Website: bh-photo
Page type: address-validator
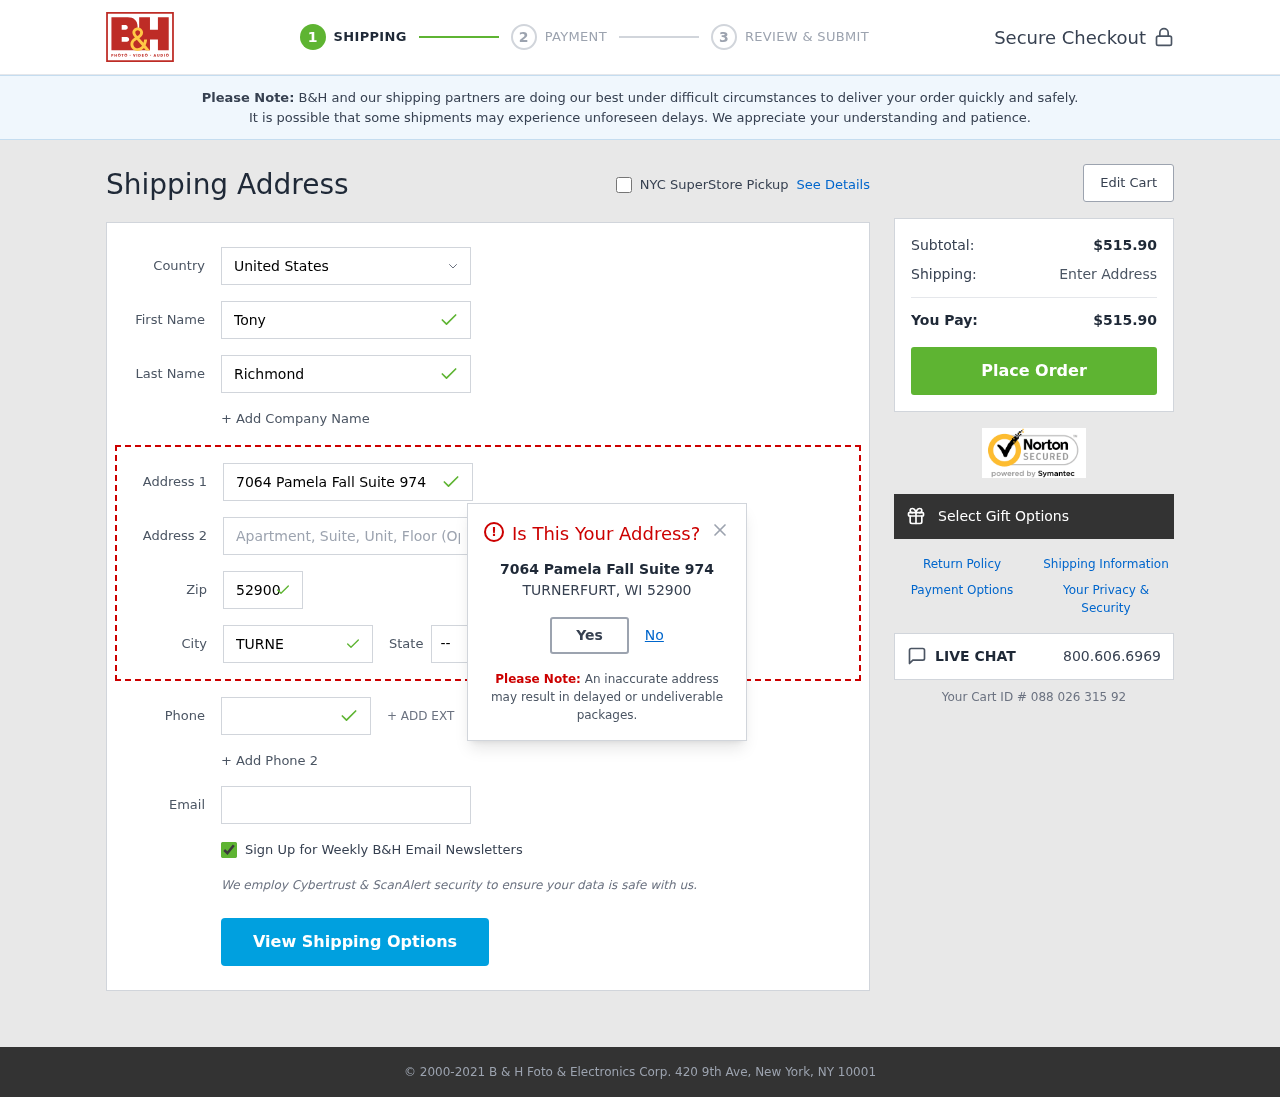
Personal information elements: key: PII_CITY
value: Turnerfurt
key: PII_COUNTRY
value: United States
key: PII_EMAIL
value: tony.richmond@yahoo.com
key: PII_FIRSTNAME
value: Tony
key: PII_LASTNAME
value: Richmond
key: PII_PHONE
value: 3227646228
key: PII_POSTCODE
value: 52900
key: PII_STATE_ABBR
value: WI
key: PII_STREET
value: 7064 Pamela Fall Suite 974
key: PII_CITY_MODAL
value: TURNERFURT
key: PII_POSTCODE_FULL
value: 52900
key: PII_POSTCODE_NUMERIC
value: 52900
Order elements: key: ORDER_SUBTOTAL
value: $515.90
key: ORDER_TOTAL
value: $515.90
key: ORDER_ID
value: Your Cart ID # 088 026 315 92